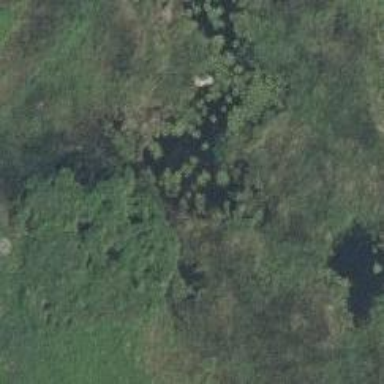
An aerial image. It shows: Wetland area dominated by reedbeds.